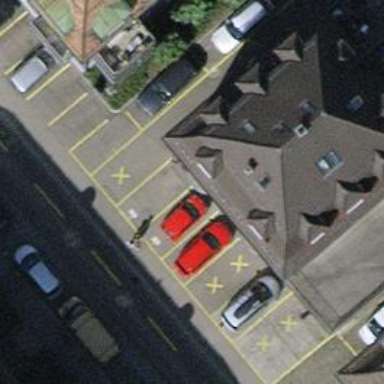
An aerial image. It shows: Car-sharing service available at this location.